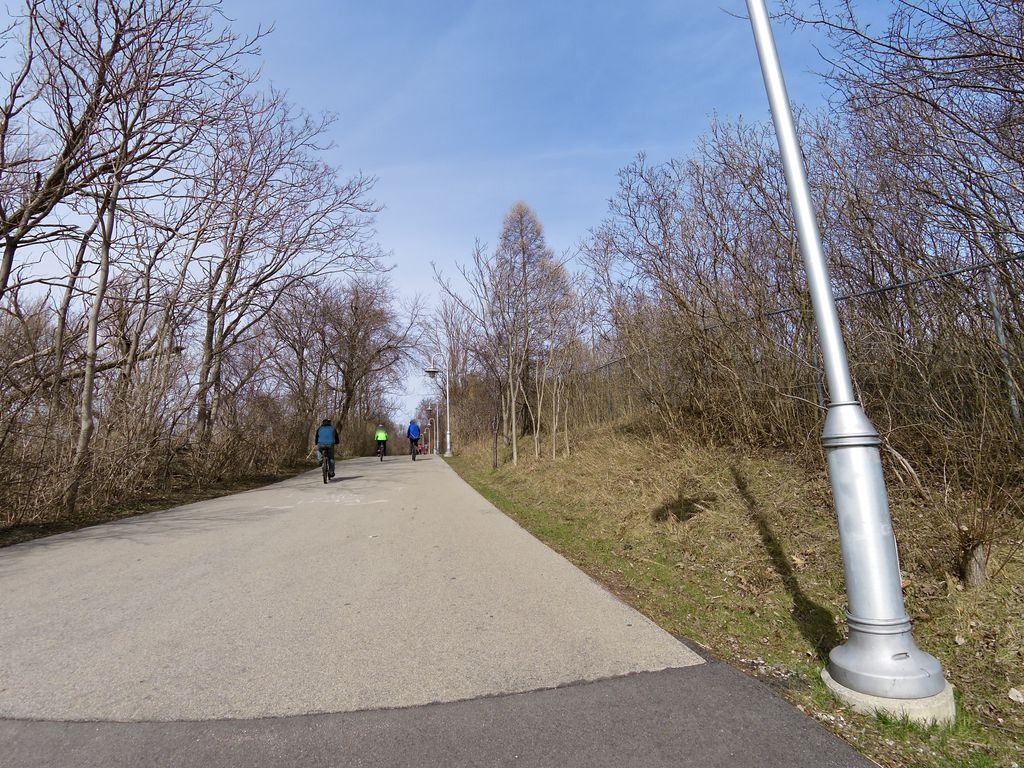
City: hamilton